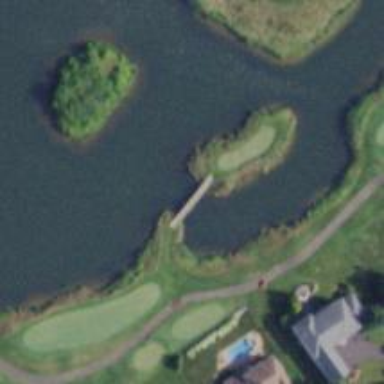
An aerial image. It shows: Pathway for golfing.